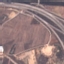
Land use / land cover class: Highway